Question: I have a bug in my application and I dont know how to solve it. My application has two navigation drawer, right and left. The right navigation drawer works well but when the left navigation drawer is open and I click within it, it detect that I'm clicking in the main layout. In order to understand better I show you this picture:

I hope I explained well.
This is my code:
- layout.'''
<android.support.v4.widget.DrawerLayout xmlns:android="http://schemas.android.com/apk/res/android"
android:id="@+id/drawer_layout"
android:layout_width="match_parent"
android:layout_height="match_parent" >
<FrameLayout
android:id="@android:id/tabcontent"
android:layout_width="match_parent"
android:layout_height="match_parent"
android:layout_weight="0" />
<!-- Left -->
<ListView
android:id="@+id/list_slidermenu"
android:layout_width="400dp"
android:layout_height="match_parent"
android:layout_gravity="start"
android:background="@color/black_main"
android:choiceMode="singleChoice"
android:divider="#555555"
android:dividerHeight="1dp"
android:listSelector="@drawable/menu_list_selector" />
<!-- Right -->
<LinearLayout
android:id="@+id/right_drawer"
android:layout_width="400dp"
android:layout_height="match_parent"
android:layout_gravity="end"
android:choiceMode="singleChoice"
android:background="@color/white_opaque"
android:orientation="vertical" >
<LinearLayout
android:id="@+id/container_filtros"
android:layout_width="match_parent"
android:layout_height="match_parent"
android:orientation="vertical" >
<LinearLayout
android:id="@+id/cnt_filtros"
android:layout_width="match_parent"
android:layout_height="wrap_content"
android:orientation="vertical" >
<include
android:id="@+id/filtros"
layout="@layout/menu_filtros" />
</LinearLayout>
<LinearLayout
android:id="@+id/cnt_categorias"
android:layout_width="match_parent"
android:layout_height="wrap_content"
android:orientation="vertical"
android:visibility="gone" >
<include
android:id="@+id/lstCategorias"
layout="@layout/filter_categorias" />
</LinearLayout>
</LinearLayout>
</LinearLayout>
</android.support.v4.widget.DrawerLayout>
'''
- Java code:'''
private void setSlides(Bundle savedInstanceState) {
mDrawerLayout = (DrawerLayout) findViewById(R.id.drawer_layout);
mDrawerViewRight = (View) findViewById(R.id.right_drawer);
mDrawerLayout.setDrawerLockMode(DrawerLayout.LOCK_MODE_LOCKED_CLOSED);
mDrawerList = (ListView) findViewById(R.id.list_slidermenu);
mFilterList = (ListView) findViewById(R.id.list_filter);
mRightDrawerList = (ListView) findViewById(R.id.right_drawer_list);
mOrdenarList = (ListView) findViewById(R.id.list_ordenar);
mDistanceList = (ListView) findViewById(R.id.list_distance);
// LEFT SLIDING
navDrawerItems = new ArrayList<MoNavMenu>();
// Items
navDrawerItems.add(new MoNavMenu("DIIN", R.drawable.slide_img_home));
navDrawerItems.add(new MoNavMenu("?QUE HACER", R.drawable.slide_img_quehacer));
navDrawerItems.add(new MoNavMenu("?A DONDE IR?", R.drawable.slide_img_dondeir));
navDrawerItems.add(new MoNavMenu("DESCUBRE", R.drawable.slide_img_descubre));
navDrawerItems.add(new MoNavMenu("LEE TU MAPA", R.drawable.slide_img_leermapa));
navDrawerItems.add(new MoNavMenu("CAPTURA DIIN", R.drawable.slide_img_captura));
navDrawerItems.add(new MoNavMenu());
navDrawerItems.add(new MoNavMenu("CONFIGURACION", R.drawable.slide_img_config));
// RIGHT SLIDING
navRightDrawerItems = new ArrayList<MoNavCategory>();
navFilters = new ArrayList<MoNavFilter>();
navFilters.add(new MoNavFilter("CATEGORIA", filterCategoria));
adapter = new AdNavMenu(getApplicationContext(), navDrawerItems);
adapterR = new AdNavRight(this, navRightDrawerItems);
adapterFilter = new AdFilterHome(this, navFilters);
mDrawerList.setAdapter(adapter);
mFilterList.setAdapter(adapterFilter);
mRightDrawerList.setAdapter(adapterR);
getActionBar().setDisplayHomeAsUpEnabled(true);
getActionBar().setHomeButtonEnabled(true);
mDrawerToggle = new ActionBarDrawerToggle(this, mDrawerLayout,
R.drawable.ic_drawer,
R.string.app_name,
R.string.app_name
) {
public void onDrawerClosed(View view) {
getActionBar().setTitle(mTitle);
invalidateOptionsMenu();
}
public void onDrawerOpened(View drawerView) {
getActionBar().setTitle(mDrawerTitle);
invalidateOptionsMenu();
}
};
mDrawerLayout.setDrawerListener(mDrawerToggle);
if (savedInstanceState == null) {
displayView(0);
}
}
'''
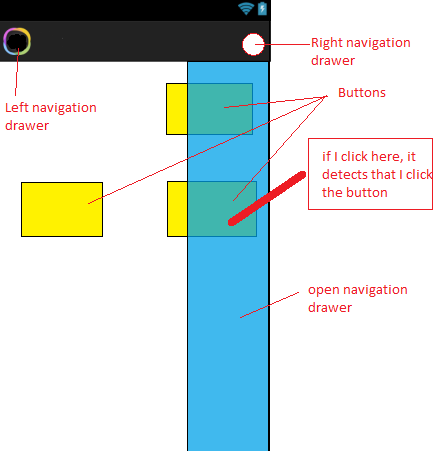
Answer: You have framelayout for right drawer so it will transfer your click to bottom widget if your top widget is not consuming that user click. So you need to add empty view and set onclick listener and consume click there. Button will not get click any more.